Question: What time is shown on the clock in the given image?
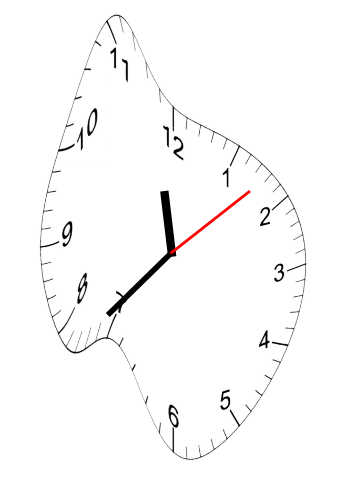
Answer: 11:37:08